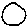
Label: circle